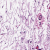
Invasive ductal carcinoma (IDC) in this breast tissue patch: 0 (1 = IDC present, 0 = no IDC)